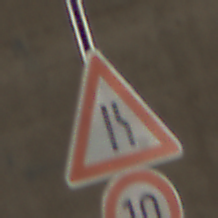
Verkehrszeichen: EinseitigVerengteFahrbahnRechts
Zusatzzeichen unten: Geschwindigkeit10
Umgebung: Roofed, Tunnel
Tageszeit: Midday
Wetter: NotSpecified
Licht: Natural
Jahreszeit: NotSpecified
Kontrast: MediumContrast